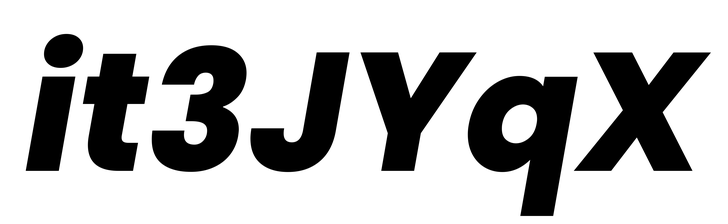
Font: Poppins-ExtraBoldItalic